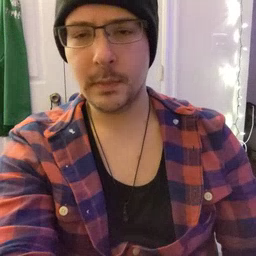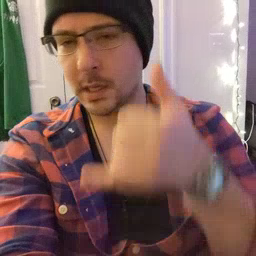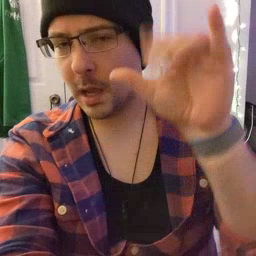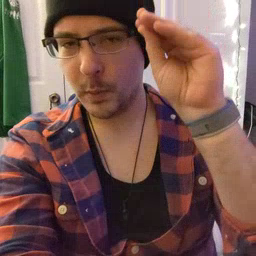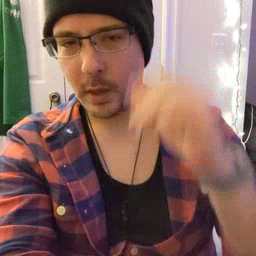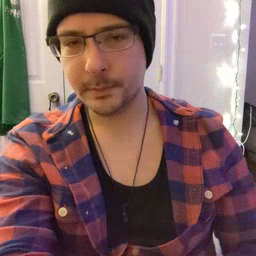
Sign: cowboy